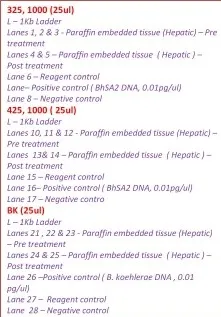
PCR results targeting the Bartonella 16S-23S rRNA intergenic spacer region using primers 325-1000 and primers 425-1100 (top row) and Bartonella koehlerae specific primers (bottom row). With primers 325-1000, amplicons were obtained in lanes 1-3 from the resected liver lobe (pre-antibiotic treatment) but not in Lanes 4-5 (post-treatment liver biopsy). With primers 425-1000, single amplicons were obtained in the pre- (Lane 2) and post-treatment (Lane 5) liver samples. By DNA sequencing, all amplicons corresponded to a 16S-23S strain of B. henselae. No amplicons were obtained with the B. koehlerae primer set. RC = DNA extraction control, lane, BH = B. henselae (Houston I strain), PO = PCR negative control, M = Kb DNA ladder.
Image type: chart (chart)